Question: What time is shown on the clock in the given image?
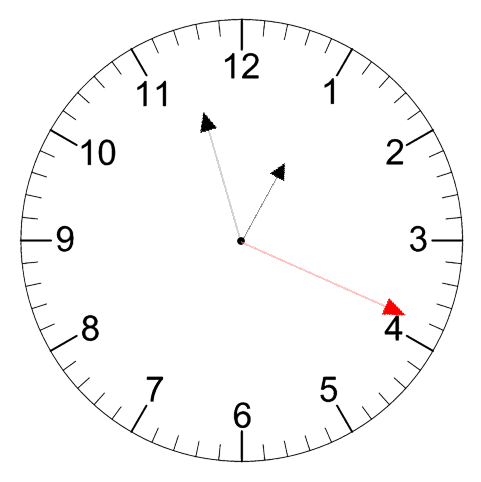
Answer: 12:57:19